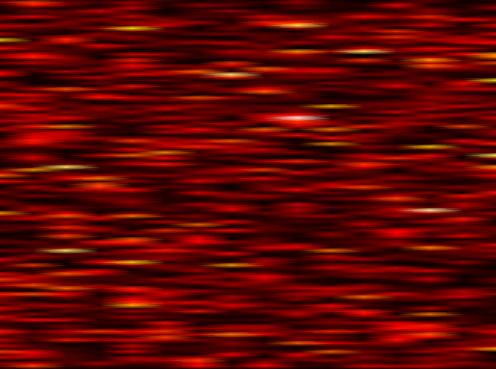
Label: FOFDM